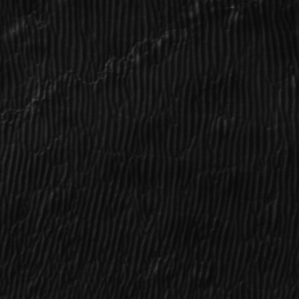
Label: frost